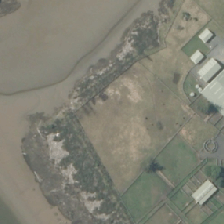
Land cover: herbaceous_freshwater_vege